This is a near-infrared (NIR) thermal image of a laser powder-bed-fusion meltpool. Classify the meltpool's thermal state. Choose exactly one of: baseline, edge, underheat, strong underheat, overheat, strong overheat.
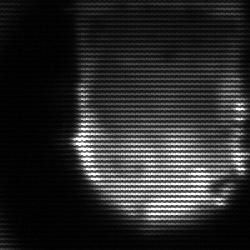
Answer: baseline